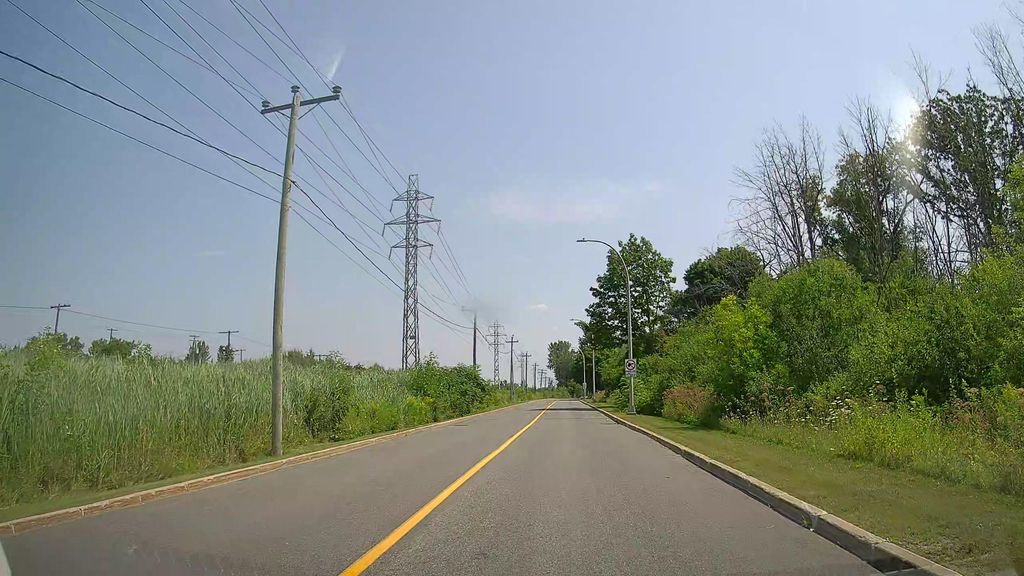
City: montreal